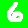
Digit: 6